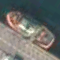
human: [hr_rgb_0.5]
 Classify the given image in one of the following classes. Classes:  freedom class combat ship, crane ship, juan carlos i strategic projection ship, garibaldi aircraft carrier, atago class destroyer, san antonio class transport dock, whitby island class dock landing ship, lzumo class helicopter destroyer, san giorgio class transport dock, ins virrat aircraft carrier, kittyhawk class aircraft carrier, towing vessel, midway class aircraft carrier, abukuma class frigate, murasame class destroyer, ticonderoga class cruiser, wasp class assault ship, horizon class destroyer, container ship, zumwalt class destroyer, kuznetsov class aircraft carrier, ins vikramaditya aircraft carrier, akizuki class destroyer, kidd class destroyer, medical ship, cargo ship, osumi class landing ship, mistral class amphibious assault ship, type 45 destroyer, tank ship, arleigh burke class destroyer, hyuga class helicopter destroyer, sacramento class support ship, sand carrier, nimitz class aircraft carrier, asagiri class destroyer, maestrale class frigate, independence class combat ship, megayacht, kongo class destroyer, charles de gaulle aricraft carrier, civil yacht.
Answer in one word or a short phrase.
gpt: Towing vessel